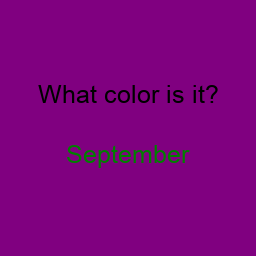
Color: green
Background color: purple
Question text color: black